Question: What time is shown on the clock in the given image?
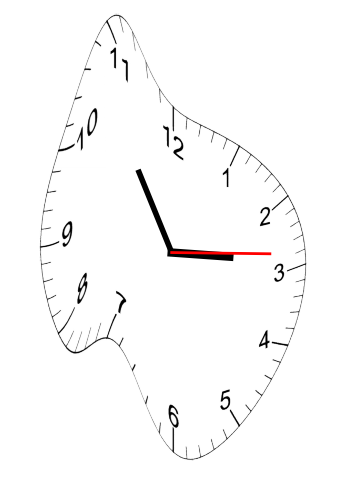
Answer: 02:54:14